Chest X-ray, PA view. Patient: 50 years old, sex M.
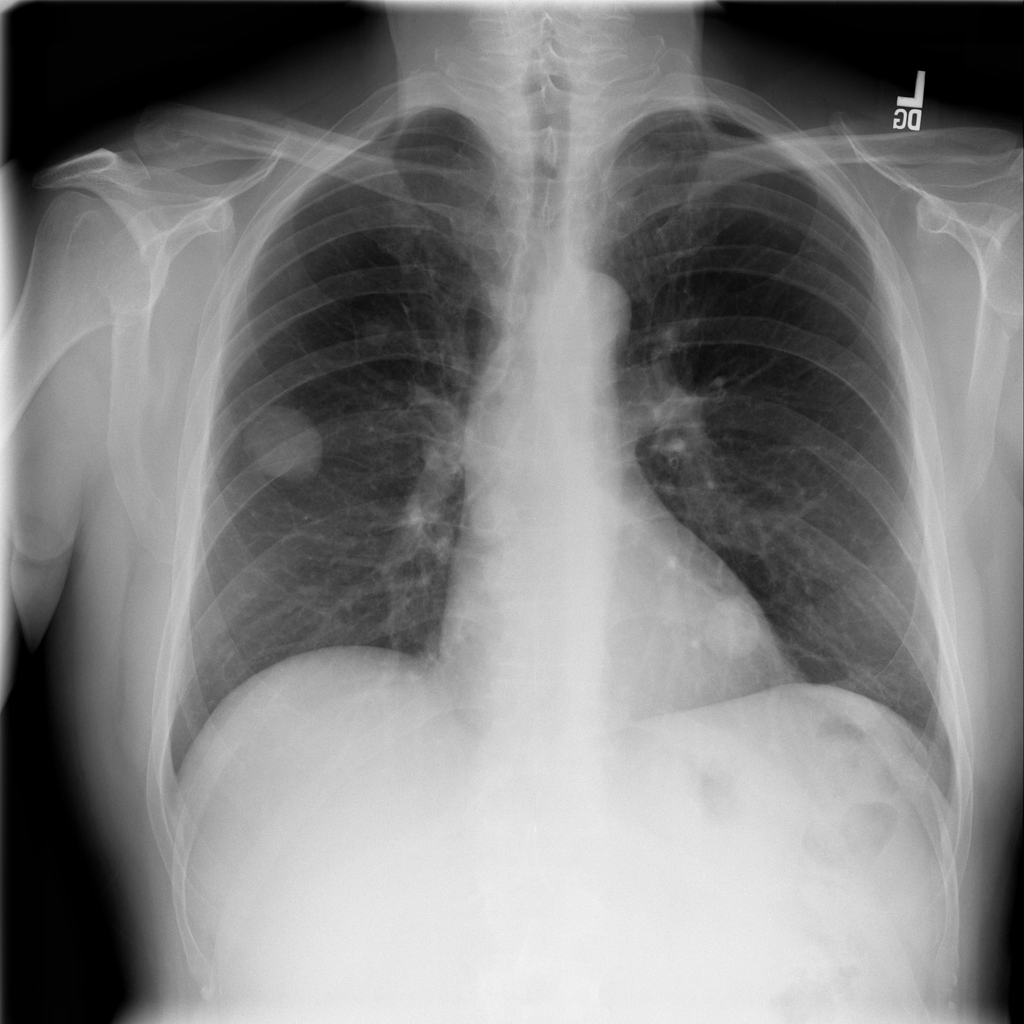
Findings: Mass, Nodule